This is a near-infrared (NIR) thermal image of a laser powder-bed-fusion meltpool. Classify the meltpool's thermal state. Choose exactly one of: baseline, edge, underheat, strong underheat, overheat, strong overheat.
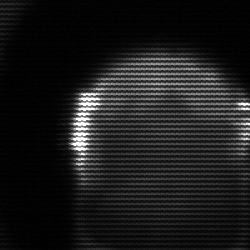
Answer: edge